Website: home-depot
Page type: delivery-shipping
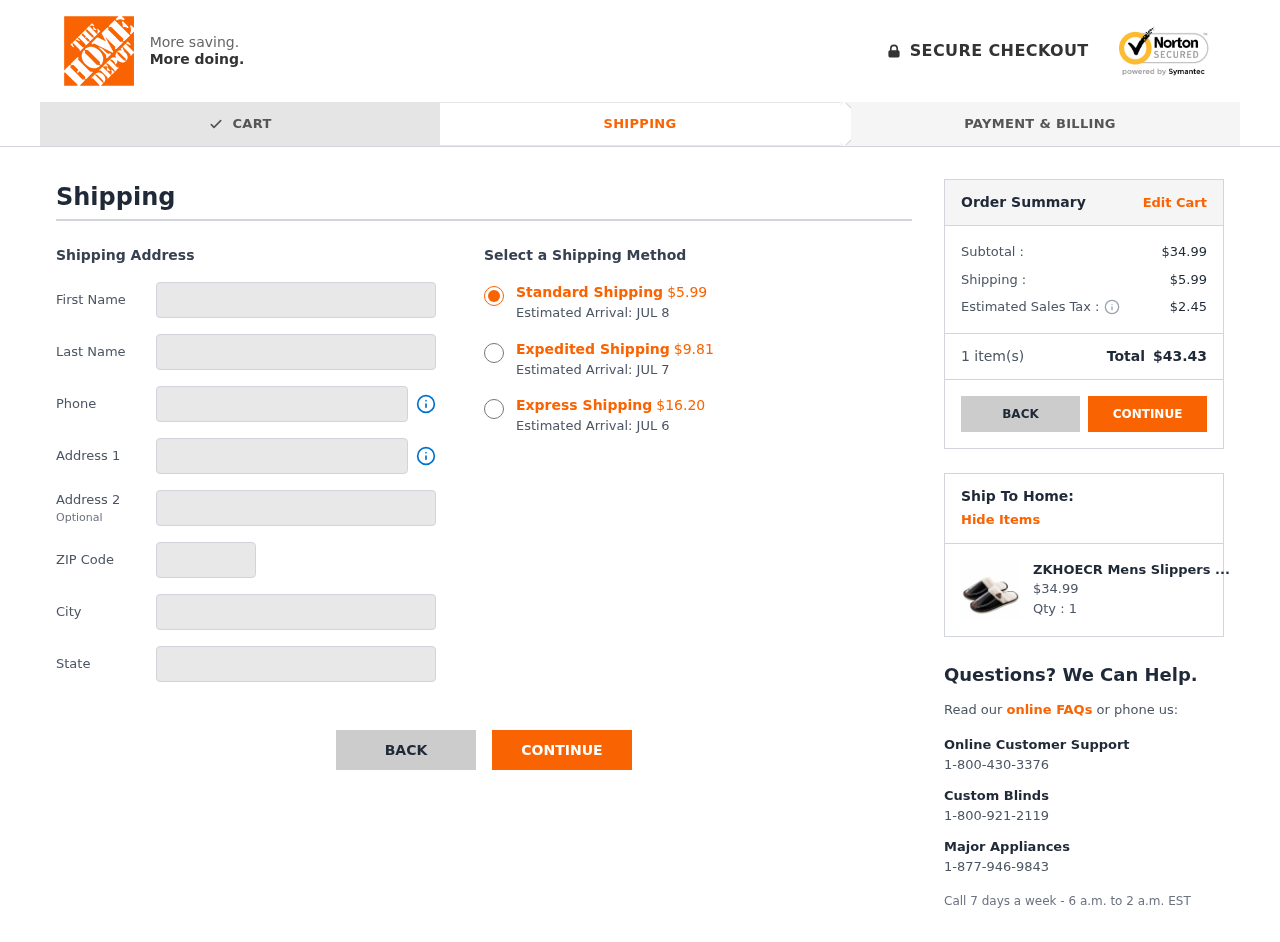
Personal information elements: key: PII_CITY
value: East Madisonstad
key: PII_FIRSTNAME
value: Mark
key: PII_LASTNAME
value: Hicks
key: PII_PHONE
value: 6234957854
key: PII_POSTCODE
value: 40194
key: PII_STATE
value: Arkansas
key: PII_STREET
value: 07727 Burgess Oval
Product elements: key: PRODUCT1_NAME
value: ZKHOECR Mens Slippers Memory Foam Indoor Leather Wide Soft Cozy Cotton Closed Toe Non-Slip Shoes Clo
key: PRODUCT1_PRICE
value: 34.99
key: PRODUCT1_QUANTITY
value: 1
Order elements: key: ORDER_SHIPPING_COST_STANDARD
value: $5.99
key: ORDER_DELIVERY_DATE
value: JUL 8
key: ORDER_SHIPPING_COST_EXPEDITED
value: $9.81
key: ORDER_DELIVERY_DATE_EXPEDITED
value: JUL 7
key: ORDER_SHIPPING_COST_EXPRESS
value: $16.20
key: ORDER_DELIVERY_DATE_EXPRESS
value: JUL 6
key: ORDER_SUBTOTAL
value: $34.99
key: ORDER_SHIPPING_COST
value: $5.99
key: ORDER_TAX
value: $2.45
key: ORDER_NUM_ITEMS
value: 1
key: ORDER_TOTAL
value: $43.43